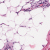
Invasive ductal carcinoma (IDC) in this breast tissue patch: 0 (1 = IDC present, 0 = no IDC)